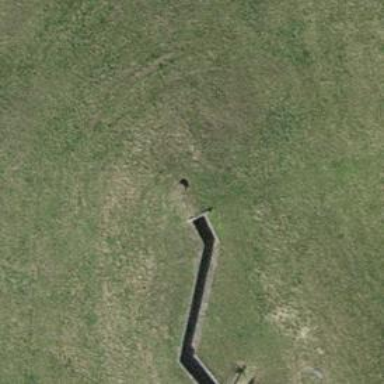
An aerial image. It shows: Military trench.